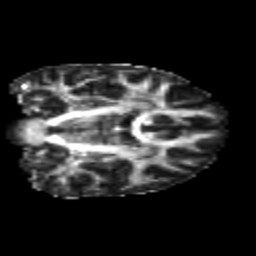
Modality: FA
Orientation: coronal
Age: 20
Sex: female
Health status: healthy
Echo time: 0.074 s